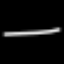
Label: line